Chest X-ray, AP view. Patient: 60 years old, sex M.
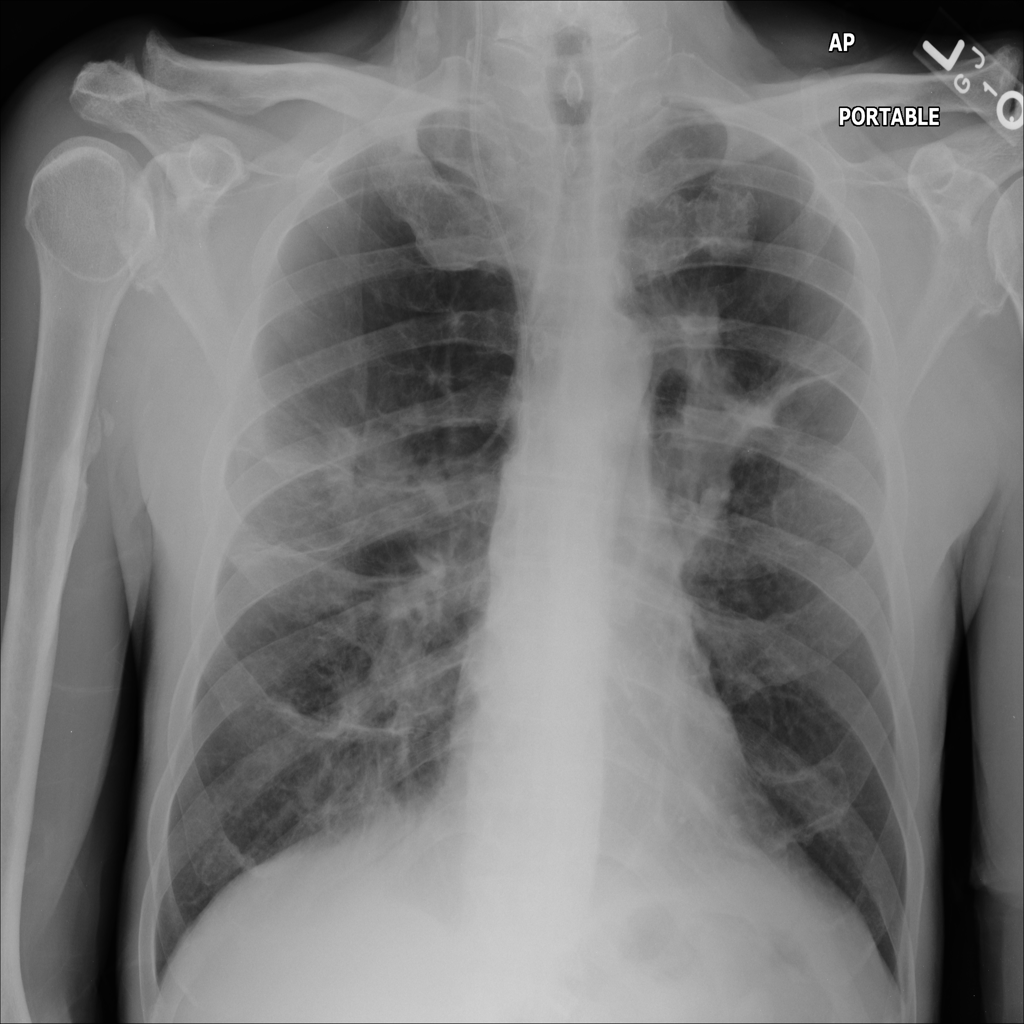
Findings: Mass